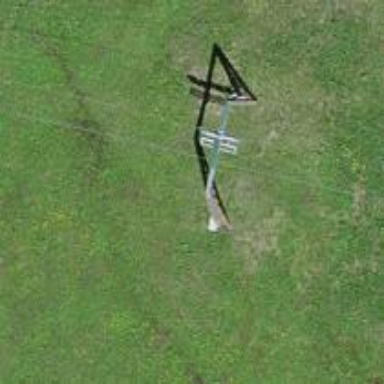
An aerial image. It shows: Pylon for aerialway.